Question: Question: I want to programmatically find image files of a "personal" nature. What characteristics might these files to share (or lack, compared with other image files)?
So far I'm just using:
'''
filesystem.allowExt("jpg");
filesystem.allowExt("JPG");
filesystem.allowExt("jpeg");
filesystem.allowExt("JPEG");
'''
'(file.size > 750000 && file.size < 750000000) // bytes'
'(!file.name.compare(0, 4, "DSC_") && !file.name.compare(0, 4, "IMG_")) // no raw camera filenames'
'''
float ratio = img.getWidth() / img.getHeight();
if (ratio < 1.8 && ratio > .555555556) // filter out really wide or tall images
'''
Other things I think could work:
- - - -
Surely there are more interesting, sophisticated, or funny things these files have in common? (Can you get the number of times a file has been opened programmatically?)
Background: So, I'm doing an art piece about privacy and disclosure. The idea is that it runs on a performer's personal computer and has access to their personal data (yes, I mean what you think I mean*), and displays image files from their user account in various bit-error-mangled formats on screen, mixed in along with other visual effects during the performance of the piece. (Yes, of course they would know about what the software is doing).
They will look (in part) sort of like this, but, you know, more interesting:

As effective performance involves manipulating things behind the scenes, and I want to maximize the ratio of "personal" files shown to, you know, vacation snapshots, random icons in application-support folders, web-design components, etc. What are some ways I can separate out "personal" files from the rest of these? Obviously there's no way to do this with 100% accuracy, that's not what I'm looking for. Just, on average, what are attributes that these files would/wouldn't have.
*How conservative is SO about discussions like this, anyway? I'm not trying to get political or make people uncomfortable, and I feel like this is a an interesting question that we can discuss here.
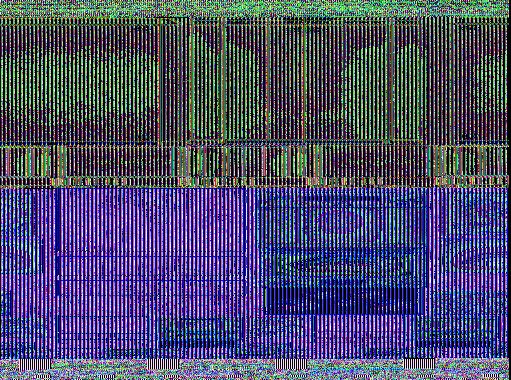
Answer: You can train a neural network to classify the images. Prepare two sets of images: one set of all personal images, and one set of all non-personal images.
Then, use software like <URL> to train a neural network to learn the difference. Once trained, you can let the network decide if the image fits into the categories you created.